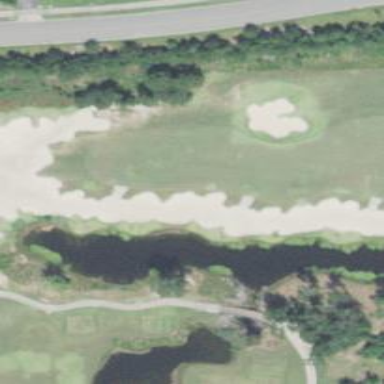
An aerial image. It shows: Service road used as golf cart path.